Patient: sex F, age 62
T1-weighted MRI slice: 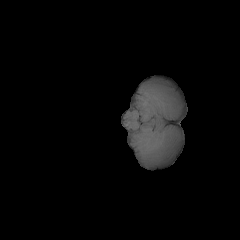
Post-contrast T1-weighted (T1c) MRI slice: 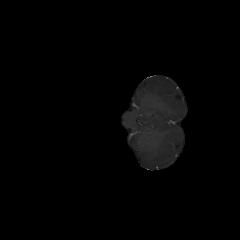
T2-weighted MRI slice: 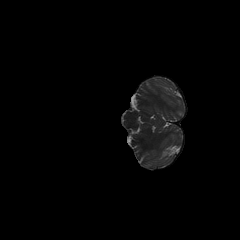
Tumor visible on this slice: no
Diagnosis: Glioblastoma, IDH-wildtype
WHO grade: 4